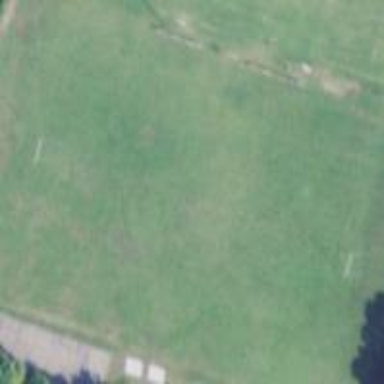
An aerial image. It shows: Football pitch for leisure on the land.